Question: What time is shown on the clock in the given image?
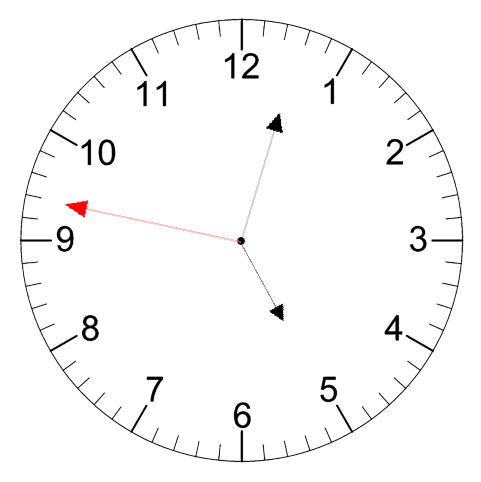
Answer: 05:02:47